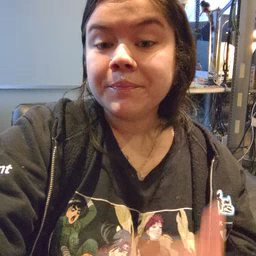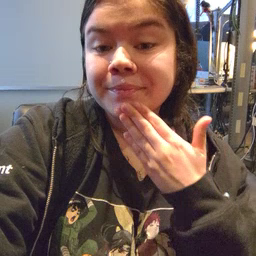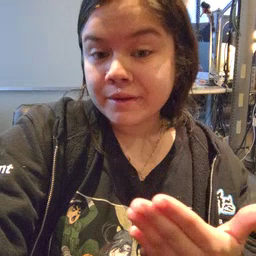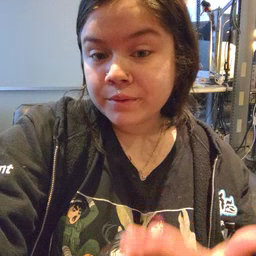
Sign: thankyou